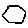
Label: hexagon